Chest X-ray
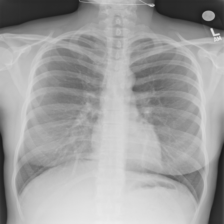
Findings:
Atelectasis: negative
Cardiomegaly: negative
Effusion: negative
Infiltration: negative
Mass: negative
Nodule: negative
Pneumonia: negative
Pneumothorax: negative
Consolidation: negative
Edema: negative
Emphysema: negative
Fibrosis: negative
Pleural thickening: negative
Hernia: negative